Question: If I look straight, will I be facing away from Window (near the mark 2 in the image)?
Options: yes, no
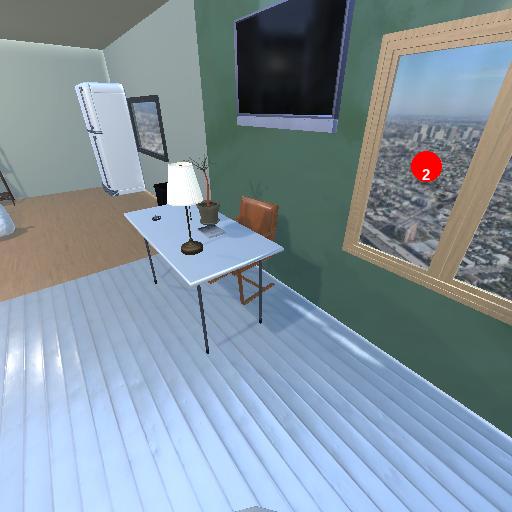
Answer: yes